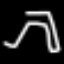
Label: pants